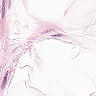
Metastatic tissue present: no